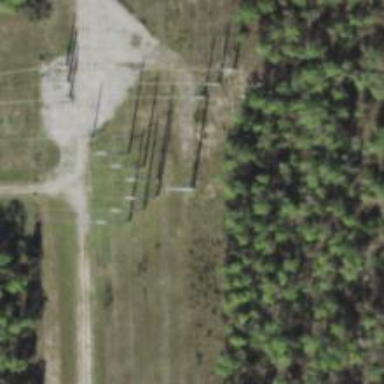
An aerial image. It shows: Power tower.